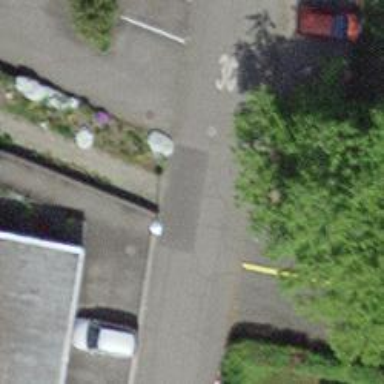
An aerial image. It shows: Pedestrian road.